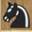
Piece: bN